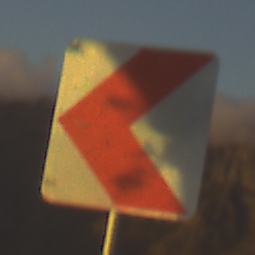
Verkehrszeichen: RichtungstafelnInKurvenKleinRechts
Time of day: SunriseSunset
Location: Outdoor (RoadRail)
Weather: PartlyCloudy
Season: NotSpecified
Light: Natural